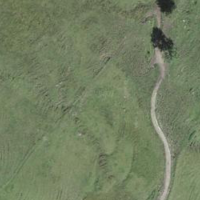
EUNIS habitat code: 26
Species observed at this site:
Geum rivale